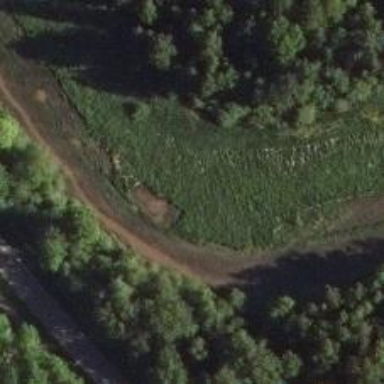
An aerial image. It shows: Path along embankment.